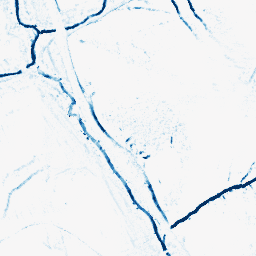
Category: morphological
Decomposition family: morphological_diamond
Decomposition parameters: operation: closing
radius: 3
Upsampling method: regularized
Upsampling parameters: scale: 4
lambda_reg: 0.001
Upsampling scale: 4